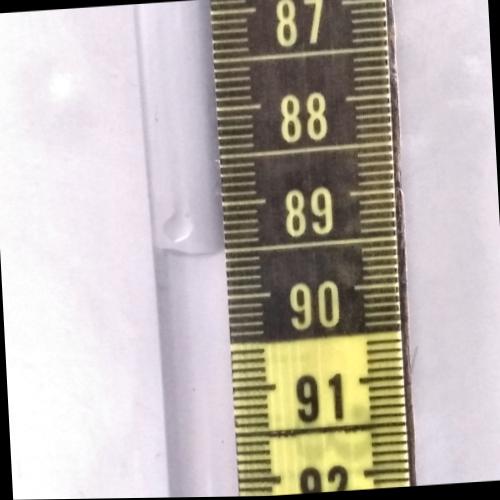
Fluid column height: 89.5 cm